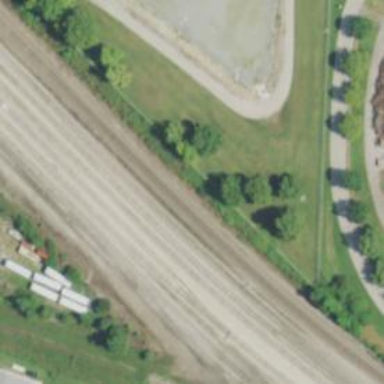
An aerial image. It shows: Railway siding with rails.